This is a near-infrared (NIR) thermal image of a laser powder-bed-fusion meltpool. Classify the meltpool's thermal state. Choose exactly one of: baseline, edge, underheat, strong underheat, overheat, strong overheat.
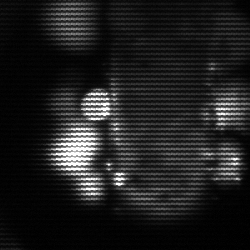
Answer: strong underheat